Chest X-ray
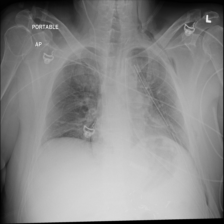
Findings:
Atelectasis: negative
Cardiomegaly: negative
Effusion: negative
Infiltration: negative
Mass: negative
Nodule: negative
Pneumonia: negative
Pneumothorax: negative
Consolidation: negative
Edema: negative
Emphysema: negative
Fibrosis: negative
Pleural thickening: negative
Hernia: negative